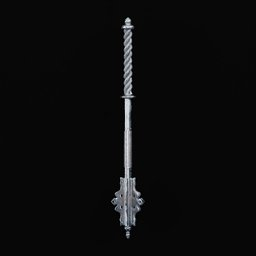
Label: tools